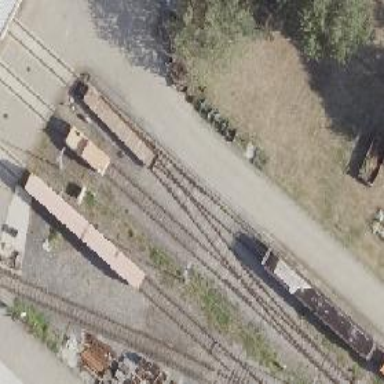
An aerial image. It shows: Electrified rail passing through service yard.